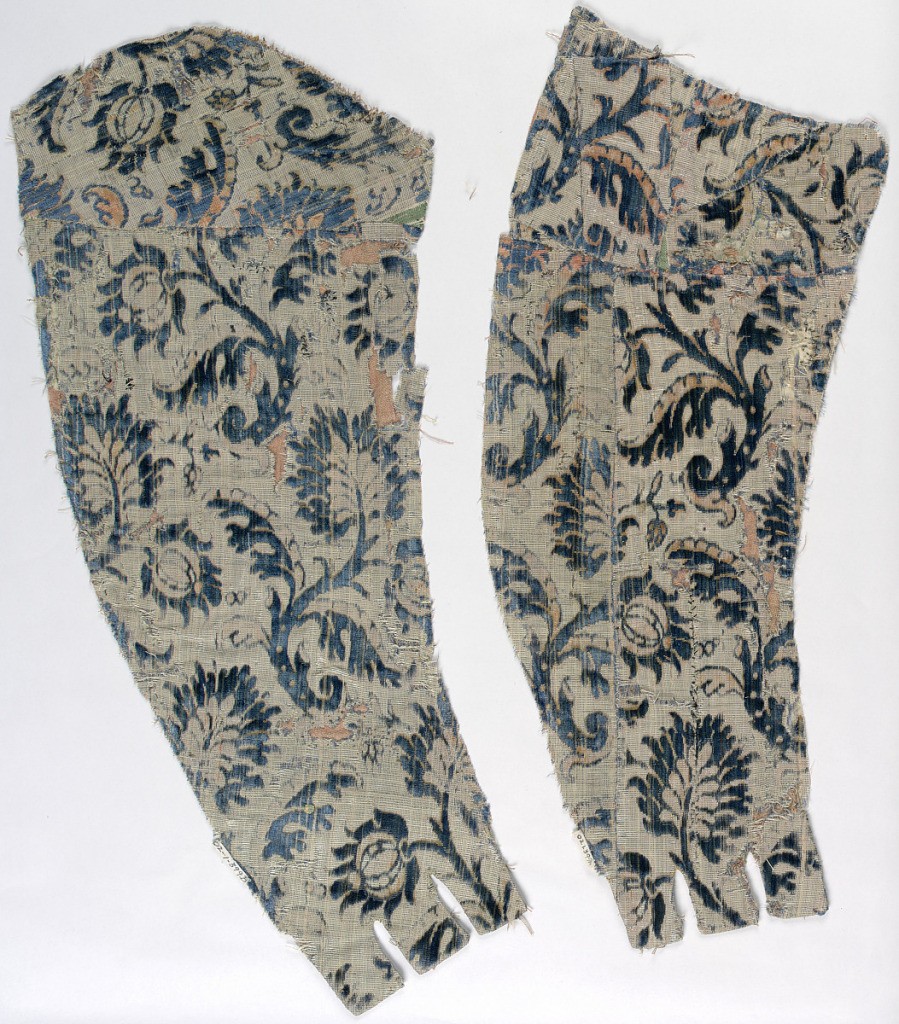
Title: Sleeve fragments
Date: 17th century
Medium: silk, metallic Technique: supplementary warp forming loops (velvet)
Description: Diagonal sprigs in blue and coral velvet on silver ground.